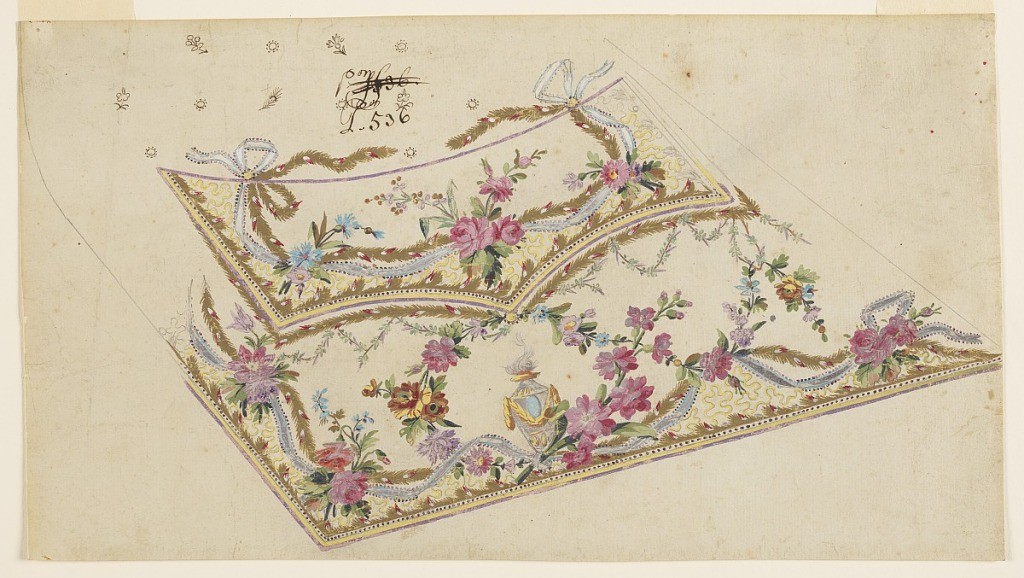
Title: Design no. 536 for the Emrboidery of a Man's Waistcoat of the "Fabrique de St. Ruf"
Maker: Fabrique de Saint Ruf, Lyon, France
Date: ca. 1785
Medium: Graphite, brush and gouache on paper
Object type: Drawing
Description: Left bottom corner; obliquely rising bottom edge. An urn with a flame between flower boughs. Waved ribbons and leaf garlands. Many flowers alternate with a circle motif in the field.